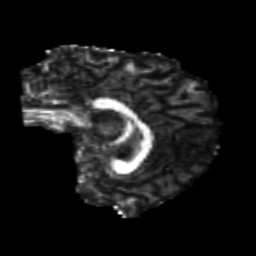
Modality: FA
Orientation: sagittal
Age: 22
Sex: female
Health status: healthy
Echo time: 0.074 s